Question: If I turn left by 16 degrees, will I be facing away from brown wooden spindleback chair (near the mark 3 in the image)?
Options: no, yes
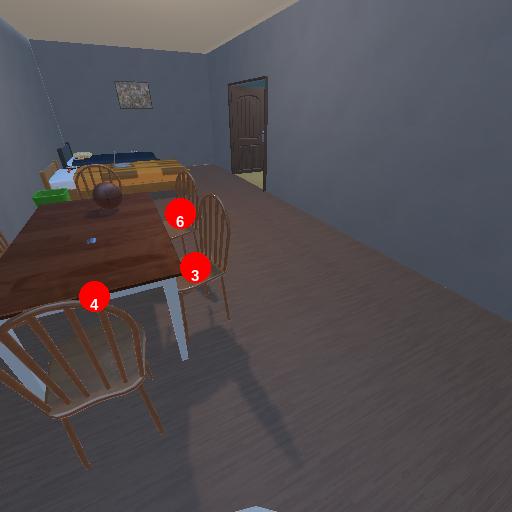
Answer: no